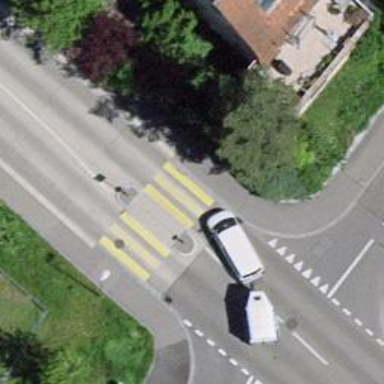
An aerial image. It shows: Uncontrolled zebra crossing on the road.